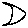
Label: moon